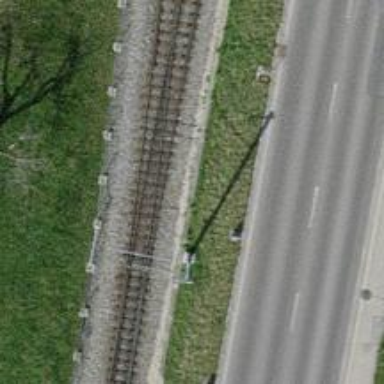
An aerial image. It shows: Railway switch.